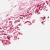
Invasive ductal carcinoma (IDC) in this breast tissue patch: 0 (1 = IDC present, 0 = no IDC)